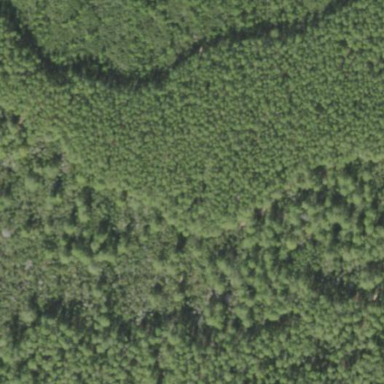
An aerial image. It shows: Mixed woodland area with various types of leaves.